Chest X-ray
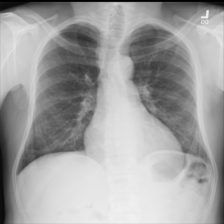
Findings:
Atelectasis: negative
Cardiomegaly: negative
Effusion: negative
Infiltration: negative
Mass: negative
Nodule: negative
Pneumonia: negative
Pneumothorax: negative
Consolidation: negative
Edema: negative
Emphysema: negative
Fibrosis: negative
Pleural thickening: negative
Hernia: negative